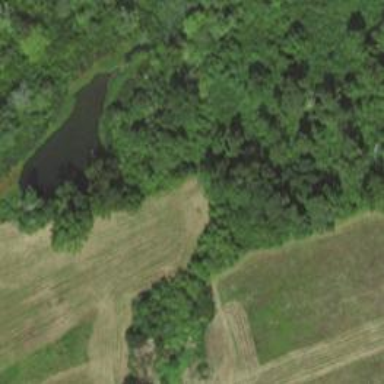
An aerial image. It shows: Marshy wetland area.